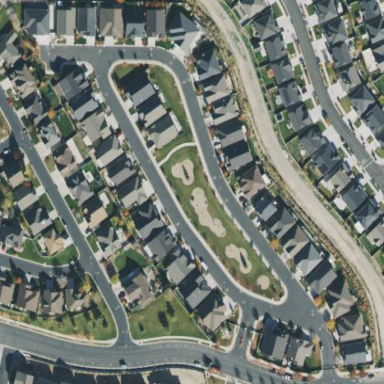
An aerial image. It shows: Neighborhood.